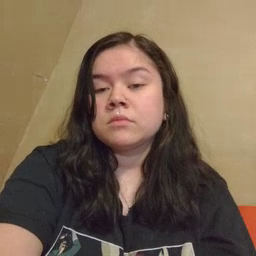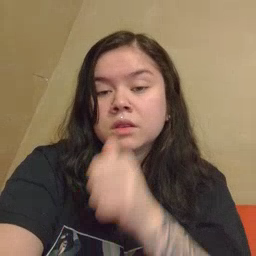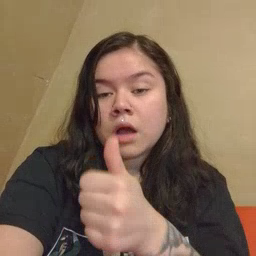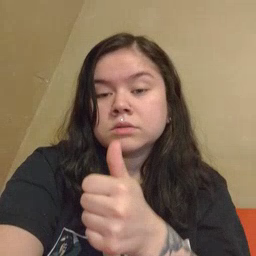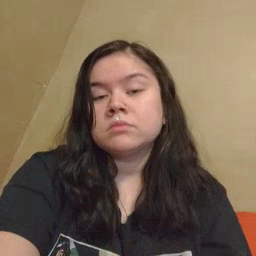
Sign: nuts